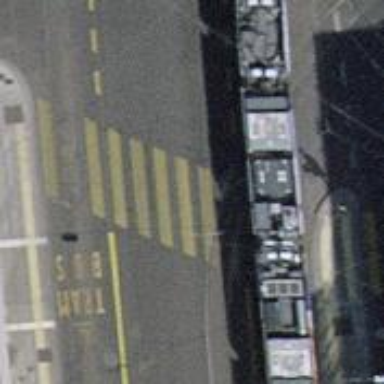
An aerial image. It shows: Crossing with traffic signals.